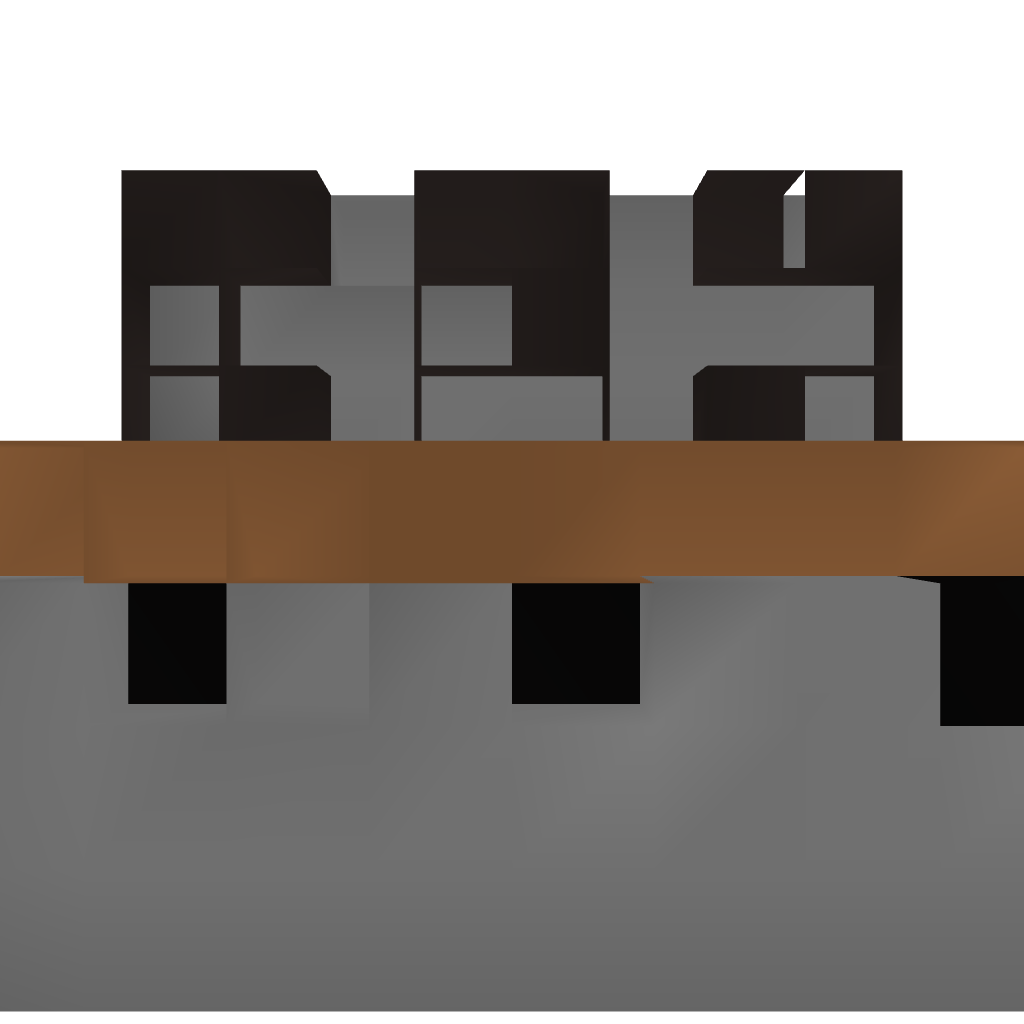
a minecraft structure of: Chicken Egg Collection &amp; Storage